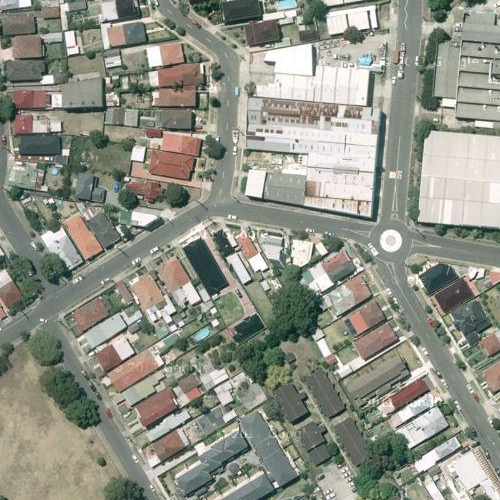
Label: sydney